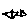
Label: bird